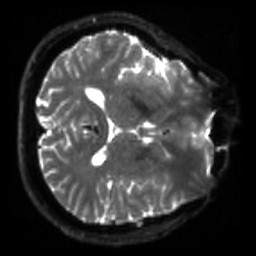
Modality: sbref
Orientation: axial
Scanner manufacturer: siemens
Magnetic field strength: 3 T
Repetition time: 4 s
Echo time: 0.0594 s